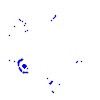
Particle: proton